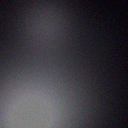
Screen state: off